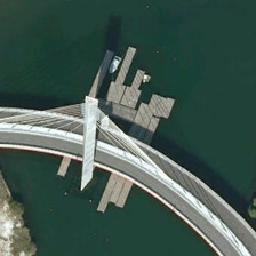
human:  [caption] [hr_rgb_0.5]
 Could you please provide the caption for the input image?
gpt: There are gray objects under the gray bridge.

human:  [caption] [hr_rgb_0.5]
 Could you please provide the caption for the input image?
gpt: On the curved bridge, the white tie rod is especially conspicuous.

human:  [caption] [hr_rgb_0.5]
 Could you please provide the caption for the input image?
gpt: There are some gray objects under the gray bridge.

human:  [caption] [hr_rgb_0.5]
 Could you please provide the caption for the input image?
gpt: On the curved bridge, the white pole is especially conspicuous.

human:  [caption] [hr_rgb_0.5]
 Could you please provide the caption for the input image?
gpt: On a curved bridge, the white tie rod is especially conspicuous.